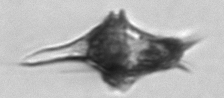
Label: Amylax